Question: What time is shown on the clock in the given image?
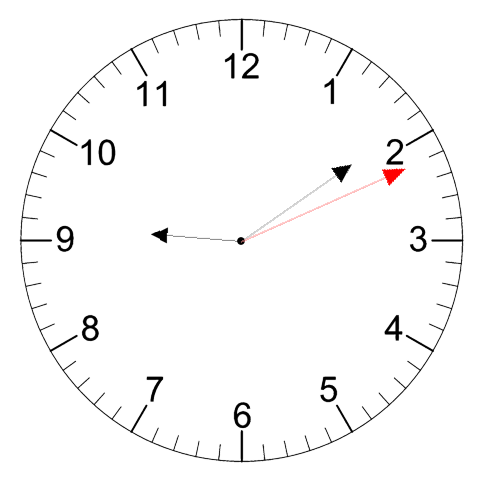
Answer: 09:09:11